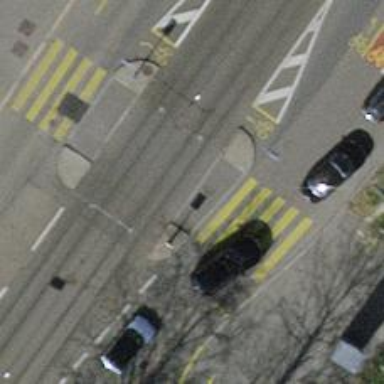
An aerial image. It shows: Kerb serving as barrier.